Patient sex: M
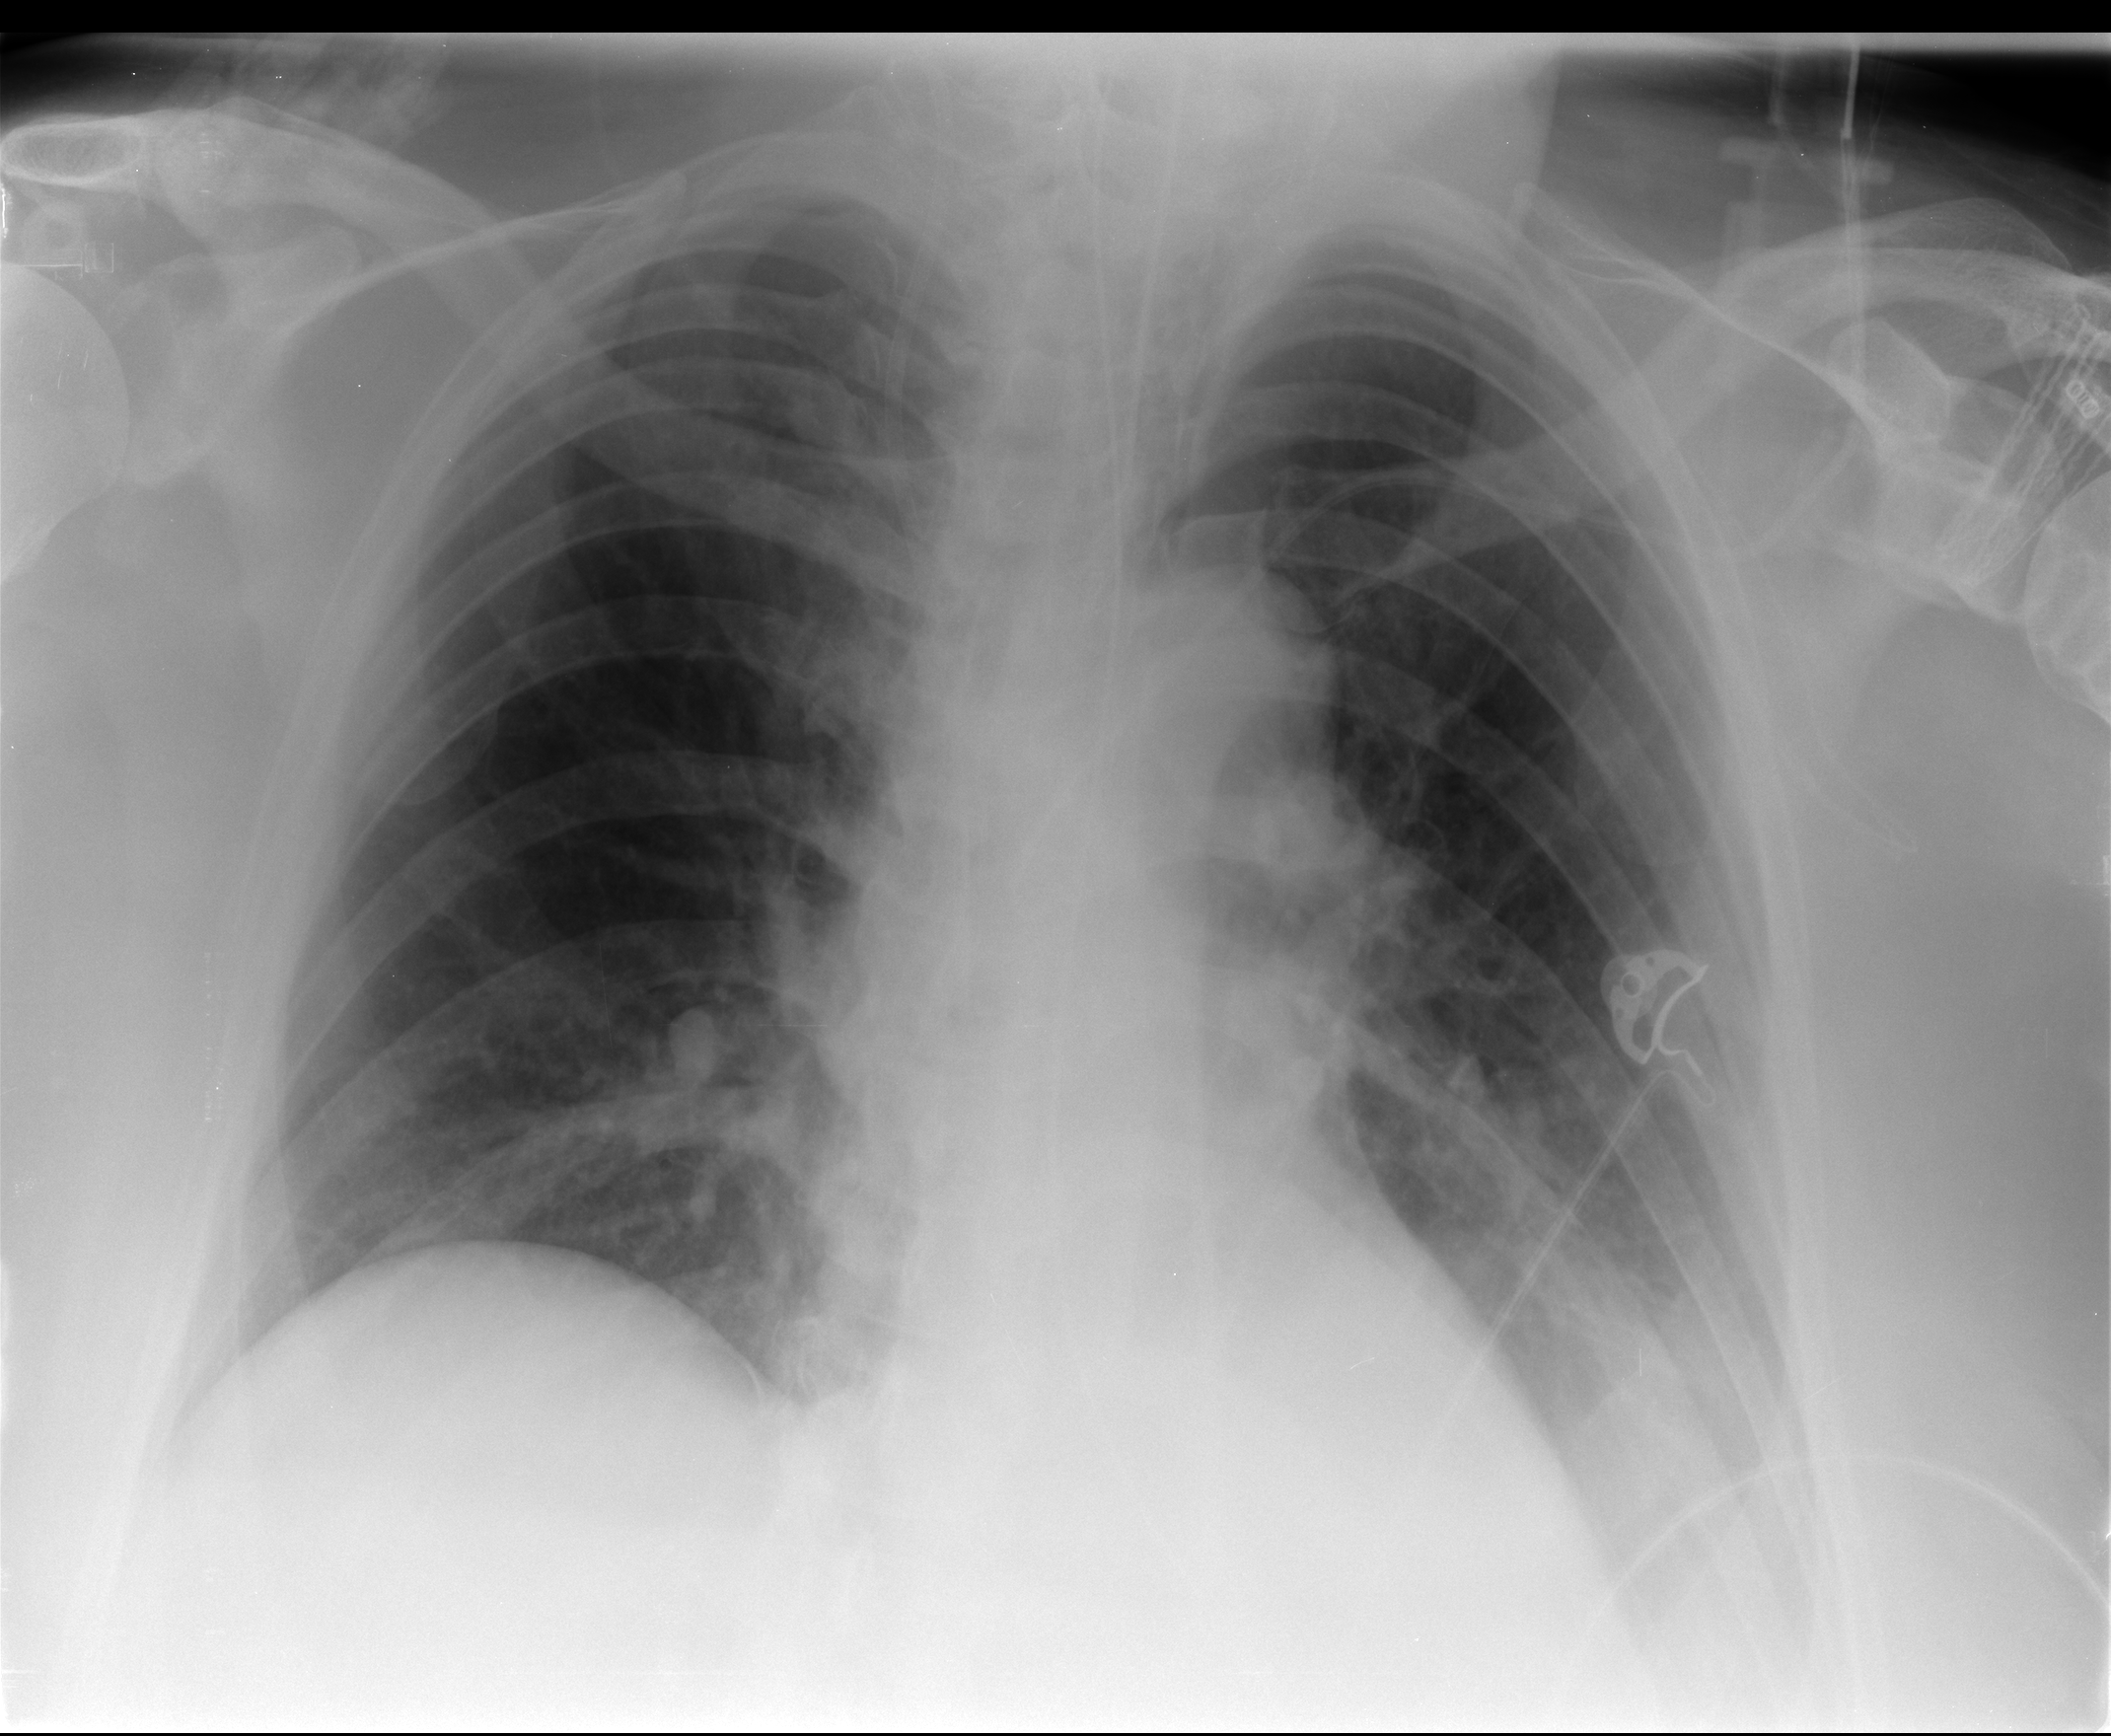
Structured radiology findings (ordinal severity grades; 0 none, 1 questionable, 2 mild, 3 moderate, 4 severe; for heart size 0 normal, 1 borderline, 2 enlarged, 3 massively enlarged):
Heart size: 1
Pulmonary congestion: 2
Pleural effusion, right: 0
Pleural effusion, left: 2
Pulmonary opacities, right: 0
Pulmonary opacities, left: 0
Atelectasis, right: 2
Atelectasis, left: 2